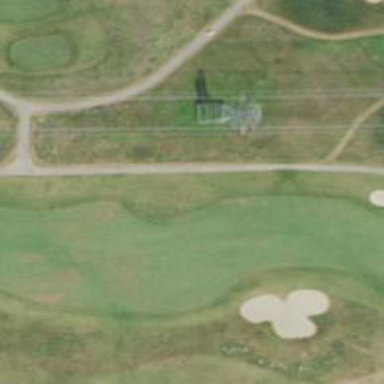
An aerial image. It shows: Golf hole.